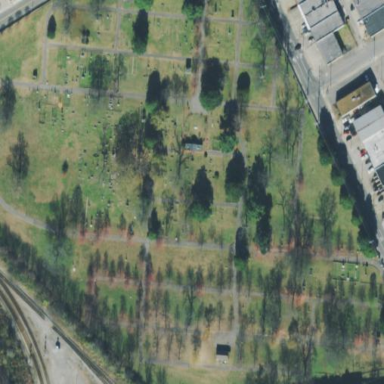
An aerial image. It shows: Graveyard.